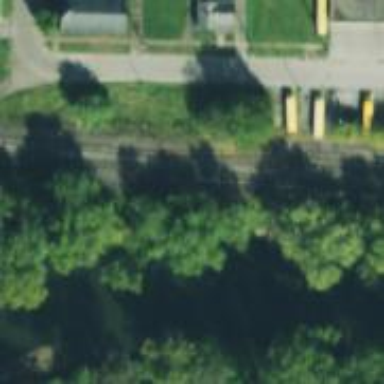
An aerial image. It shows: Railway siding for service.